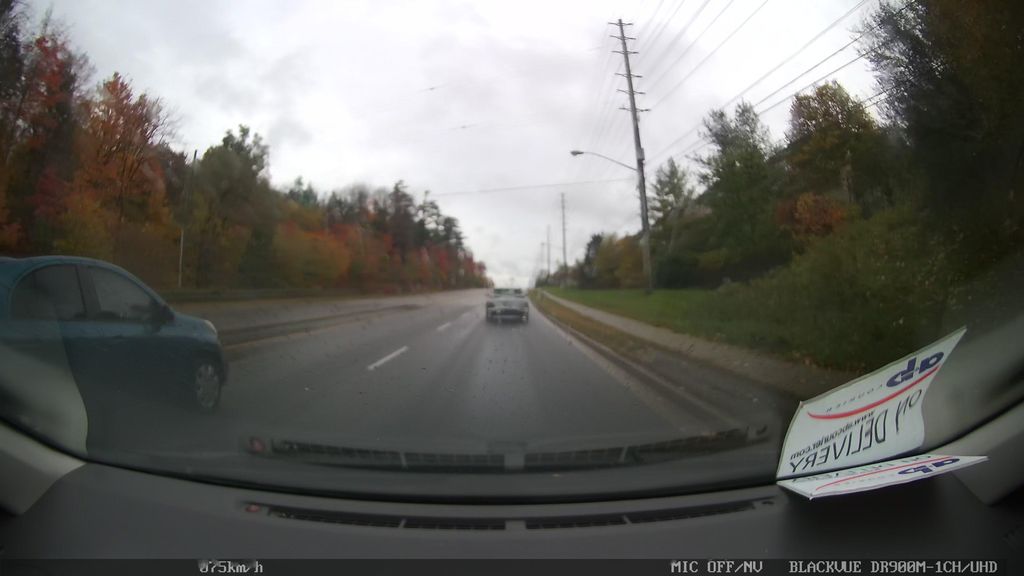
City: toronto